Question: I have an image stored on server at location:
'''
C:\inetpub\wwwroot\imageupload\images
'''
in my code i want to use an image from folder images so i am trying as follows:
'''
Server.MapPath("/images/sample1.jpg")
'''
But i am getting the error as:

Please help me to solve the error
As on several answer asking to post the code,it is as follows
'''
<%@ Page Language="C#" AutoEventWireup="true" CodeFile="Default2.aspx.cs" Inherits="Default2" %>
<%@ Register Assembly="CS.Web.UI.CropImage" Namespace="CS.Web.UI" TagPrefix="cs" %>
<!DOCTYPE html PUBLIC "-//W3C//DTD XHTML 1.0 Transitional//EN" "http://www.w3.org/TR/xhtml1/DTD/xhtml1-transitional.dtd">
<html xmlns="http://www.w3.org/1999/xhtml">
<head runat="server">
<title>Untitled Page</title>
</head>
<body>
<cs:CropImage ID="wci1" runat="server" />
</body>
</html>
'''
'''
using System;
using System.Collections.Generic;
using System.Web;
using System.Web.UI;
using System.Web.UI.WebControls;
public partial class Default2 : System.Web.UI.Page
{
protected void Page_Load(object sender, EventArgs e)
{
wci1.Crop(Server.MapPath("/imageupload/images/sample1.jpg"));
/*
this part is just to show the image after its been cropped and saved! so focus on just the code above.
*/
Image img = new Image();
img.ImageUrl = "images/sample1.jpg?rnd=" + (new Random()).Next(); // added random for caching issue.
this.Controls.Add(img);
}
}
'''
Crop method is from a .dll file i have used from <URL>
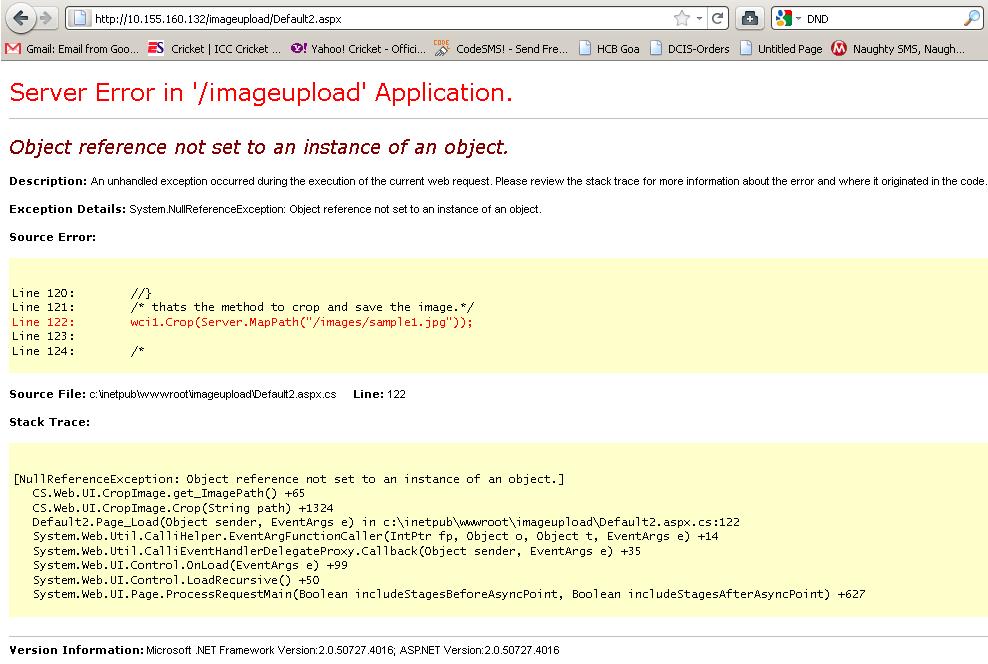
Answer: There error is in the 'CSA.Web.UI.CropImage.Crop' method, as described by the stack trace.
'Server.MapPath', to my knowledge, will not return a null string (it'll throw an exception if it can't map - but not a 'NullReferenceException').
I'd suggest you look into the method I mention and possibly post the relevant code, too.
So, I had a quick look at the 'Crop' code from <URL>:
'''
private string ImagePath { get { return ViewState["ImageUrl"].ToString(); } }
drawing.Image image = drawing.Image.FromStream(
new MemoryStream(
System.IO.File.ReadAllBytes(
HttpContext.Current.Server.MapPath(this.ImagePath)
)
)
);
cropedImage.Save(path);
'''
Now, it seems to me that:
- 'Path'- 'ImageUrl'
*Though it might be 'incorrect' it isn't the problem right now.
**Meaning the call 'ToString' is the breaking factor in this code.
Basically, the control doesn't have an image set to crop and this is evident in your own code:
'''
//currently no ImageUrl set...
<cs:CropImage ID="wci1" runat="server" />
//your'e trying to crop here without an ImageUrl...
wci1.Crop(Server.MapPath("/imageupload/images/sample1.jpg"));
'''
The fix is to specify an image via 'ImageUrl', AFAIK, however I can't see how to do so.